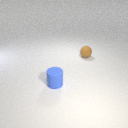
small blue rubber cylinder in front of small brown rubber sphere